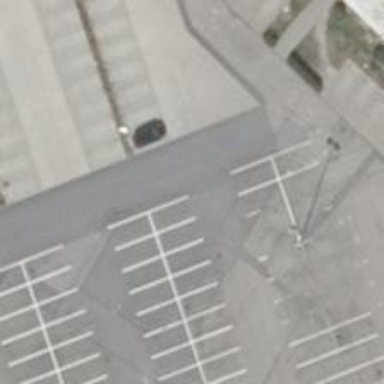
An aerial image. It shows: Asphalt parking aisle designated as service road.